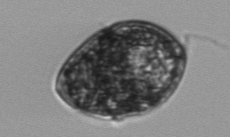
Label: Gyrodinium